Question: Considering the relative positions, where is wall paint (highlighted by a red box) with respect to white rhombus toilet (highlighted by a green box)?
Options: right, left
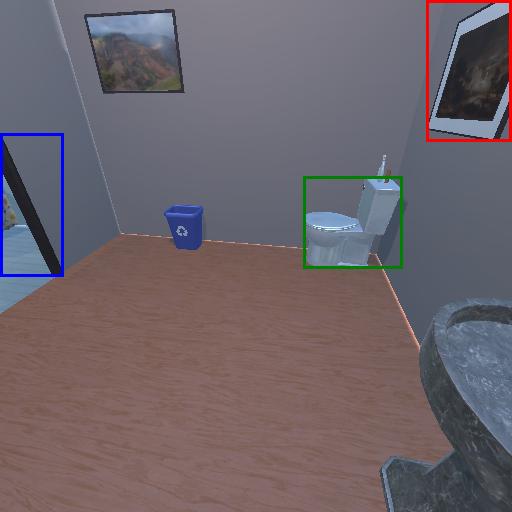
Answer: right